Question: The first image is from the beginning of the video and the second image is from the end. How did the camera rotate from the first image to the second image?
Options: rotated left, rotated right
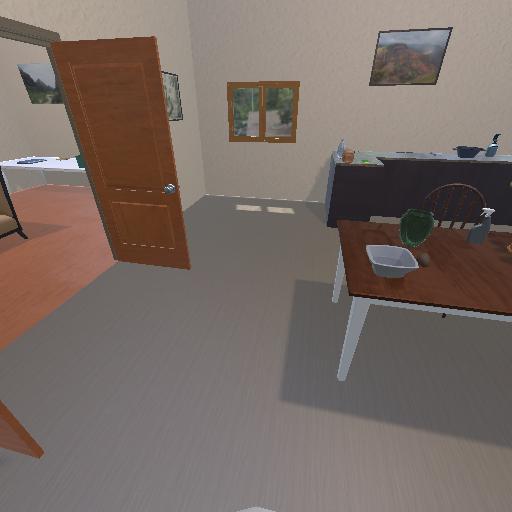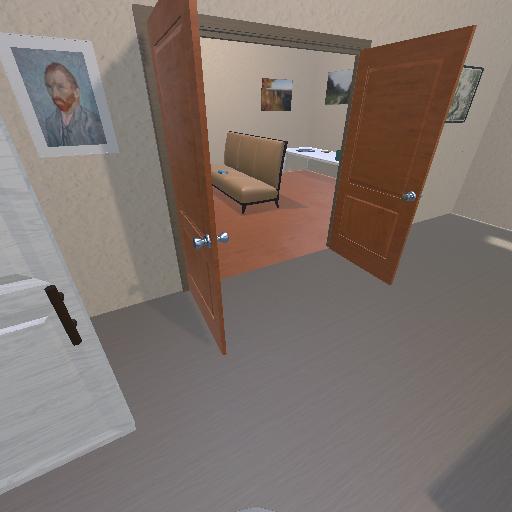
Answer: rotated left